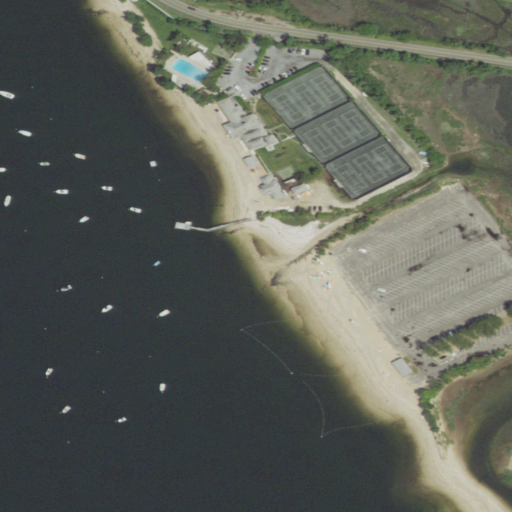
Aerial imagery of beach in New York named West Neck Beach containing open water, high intensity development, medium intensity development, low intensity development, barren land, herbaceous wetlands, and woody wetlands